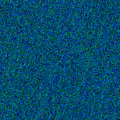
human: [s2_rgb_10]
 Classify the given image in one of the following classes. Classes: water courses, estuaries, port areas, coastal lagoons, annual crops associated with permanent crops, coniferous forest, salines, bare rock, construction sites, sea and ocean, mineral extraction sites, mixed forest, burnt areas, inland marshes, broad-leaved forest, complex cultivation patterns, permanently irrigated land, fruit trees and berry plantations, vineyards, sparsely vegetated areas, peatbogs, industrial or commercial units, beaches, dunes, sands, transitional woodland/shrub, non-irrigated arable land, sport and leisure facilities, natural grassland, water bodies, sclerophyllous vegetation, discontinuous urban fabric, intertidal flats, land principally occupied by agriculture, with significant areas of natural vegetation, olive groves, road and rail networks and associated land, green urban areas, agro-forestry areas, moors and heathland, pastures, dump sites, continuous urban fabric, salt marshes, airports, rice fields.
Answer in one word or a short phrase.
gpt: sea and ocean